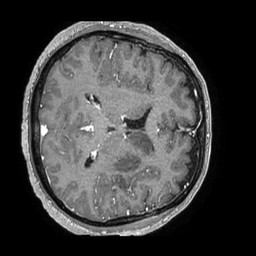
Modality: T1w
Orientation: axial
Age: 57
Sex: male
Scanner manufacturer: philips
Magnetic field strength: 1.5 T
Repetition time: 0.00765 s
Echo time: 0.003483 s